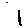
Label: line